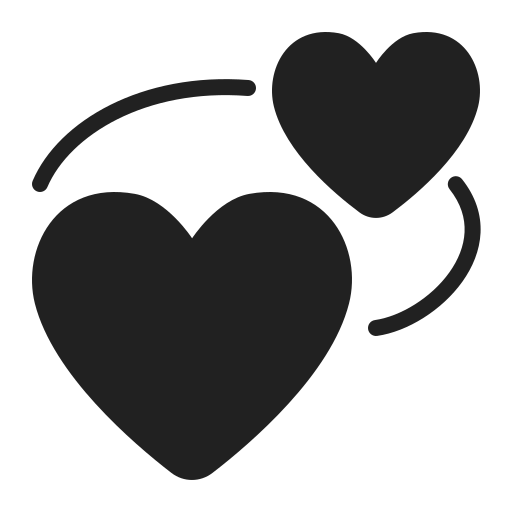
revolving hearts high contrast